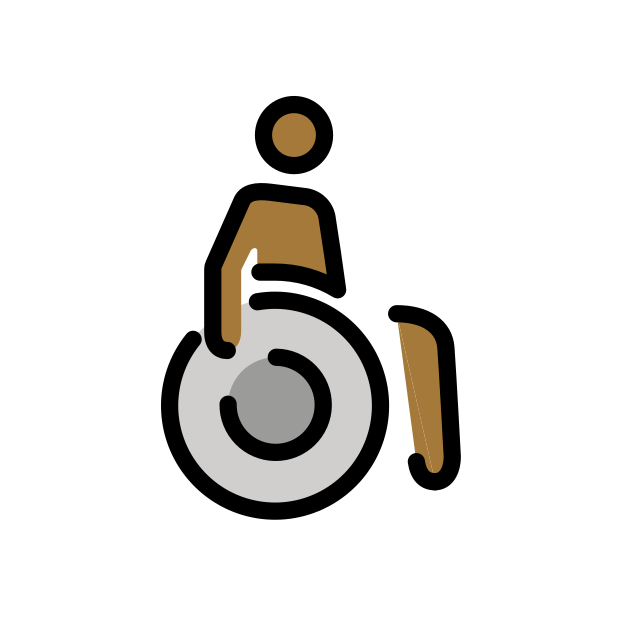
man in manual wheelchair: medium-dark skin tone